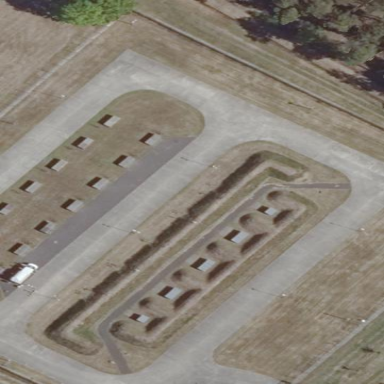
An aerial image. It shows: Military bunker for protection and defense.